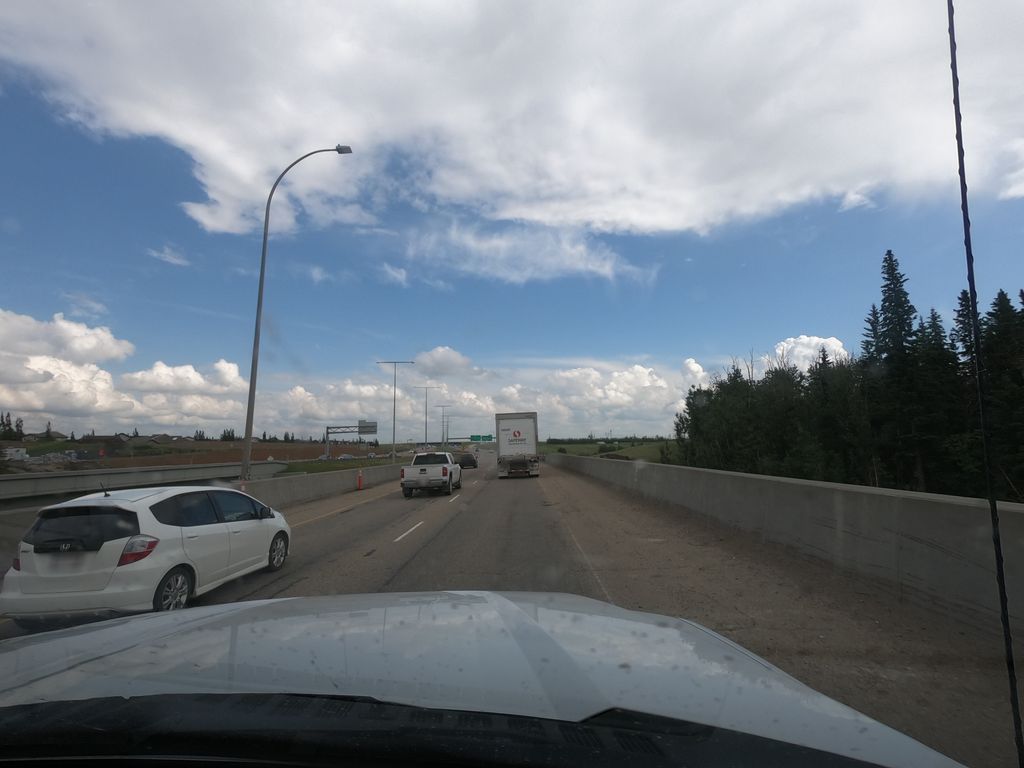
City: edmonton